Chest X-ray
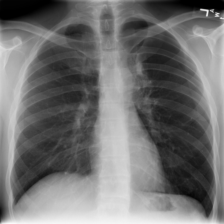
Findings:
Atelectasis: negative
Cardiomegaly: negative
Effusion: negative
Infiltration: negative
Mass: negative
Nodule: negative
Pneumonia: negative
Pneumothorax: positive
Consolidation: negative
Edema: negative
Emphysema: negative
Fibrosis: negative
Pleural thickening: negative
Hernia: negative